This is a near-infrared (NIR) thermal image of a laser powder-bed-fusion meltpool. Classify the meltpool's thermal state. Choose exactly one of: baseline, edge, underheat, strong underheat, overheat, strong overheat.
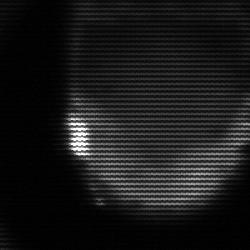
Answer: edge